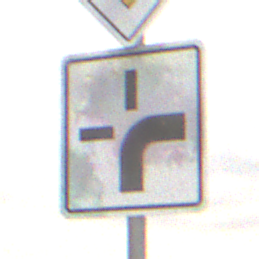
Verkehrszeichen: VerlaufVorfahrtsstrasse3
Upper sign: Vorfahrtsstrasse
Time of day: MorningAfternoon
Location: Outdoor (Nature)
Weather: Overcast
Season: NotSpecified
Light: Natural